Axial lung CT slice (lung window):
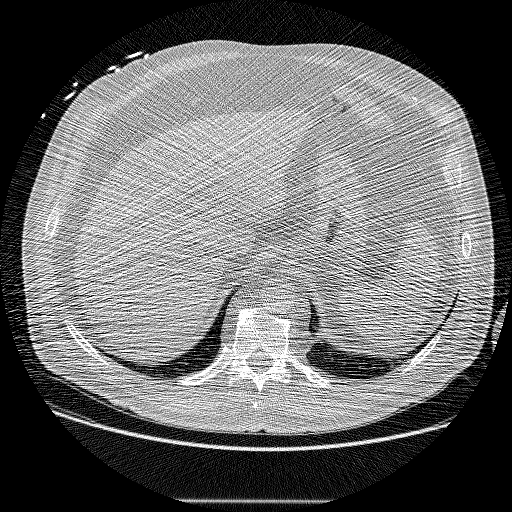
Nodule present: no